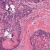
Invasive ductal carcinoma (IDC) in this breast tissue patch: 0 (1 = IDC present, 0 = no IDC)